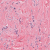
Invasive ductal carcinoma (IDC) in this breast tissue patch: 0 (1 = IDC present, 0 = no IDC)